Question: I am trying to use the attached nine patch image as the background for a View in my app (the image is from the android-15 sdk resources). As pictured, the image has two vertical dots to the left of image, two horizontal dots above the image, and a horizontal line below the image. These dots/line from the images show in my app.
I copied the file from the sdk folder into my resources directory, and set the drawable resource as the background for my view. What is the proper way to use this image as the background of a view, such that the dots/line do not show?

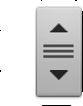
Answer: The lines and dots are what make this a 'NinePatch'. The dots on the left side and the top define the area that can stretch, while the other two lines define the bounding box for drawing things inside the 'NinePatch'.
If you set such an image as a background - those lines will not be shown. To create these images yourself, you can use the draw9patch tool in the android sdk (http://developer.android.com/guide/developing/tools/draw9patch.html).
One thing to remember, is that the file type for a 'NinePatch' image has to be, for example: 'image.9.png'. Otherwise those lines will be drawn.